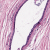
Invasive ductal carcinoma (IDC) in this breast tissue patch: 0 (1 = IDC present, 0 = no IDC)